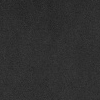
Atmospheric dust classification: dusty